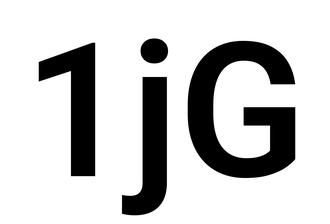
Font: Roboto_SemiBold